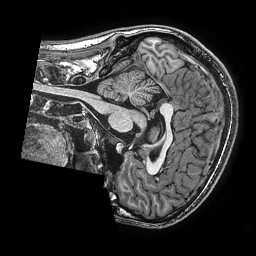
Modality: T1w
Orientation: sagittal
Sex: male
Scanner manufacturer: ge
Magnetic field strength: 3 T
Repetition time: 0.0077 s
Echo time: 0.003436 s